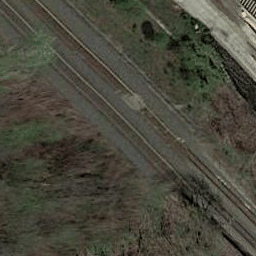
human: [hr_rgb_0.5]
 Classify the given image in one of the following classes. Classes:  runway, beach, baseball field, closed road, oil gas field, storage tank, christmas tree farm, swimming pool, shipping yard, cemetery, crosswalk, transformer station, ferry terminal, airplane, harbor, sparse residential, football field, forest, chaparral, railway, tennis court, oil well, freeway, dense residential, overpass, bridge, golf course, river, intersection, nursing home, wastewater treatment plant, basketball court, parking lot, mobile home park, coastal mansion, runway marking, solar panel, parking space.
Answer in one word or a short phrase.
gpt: railway